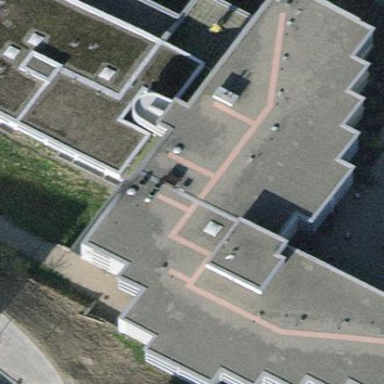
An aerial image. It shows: Nursing home building.